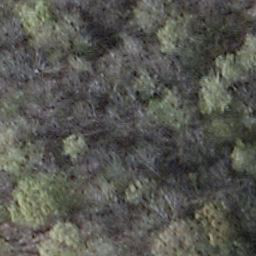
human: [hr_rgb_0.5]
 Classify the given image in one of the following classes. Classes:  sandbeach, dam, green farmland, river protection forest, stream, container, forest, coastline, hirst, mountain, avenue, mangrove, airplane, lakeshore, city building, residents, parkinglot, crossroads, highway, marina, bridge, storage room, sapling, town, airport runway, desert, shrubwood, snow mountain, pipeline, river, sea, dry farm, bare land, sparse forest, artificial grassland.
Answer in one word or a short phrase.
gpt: shrubwood